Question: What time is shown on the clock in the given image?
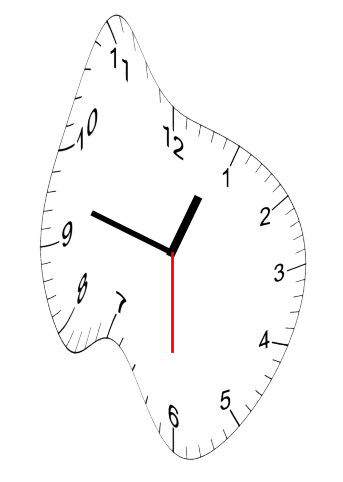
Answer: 12:47:30